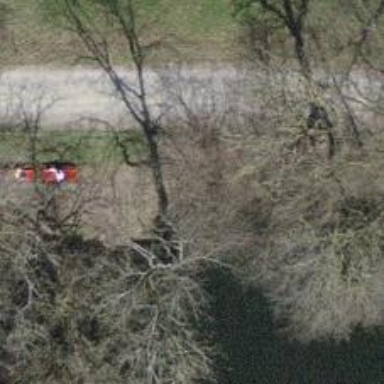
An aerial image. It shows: Red bench.